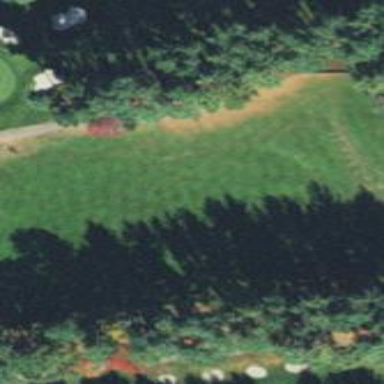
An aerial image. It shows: Grassy area designated as driving range for golf.